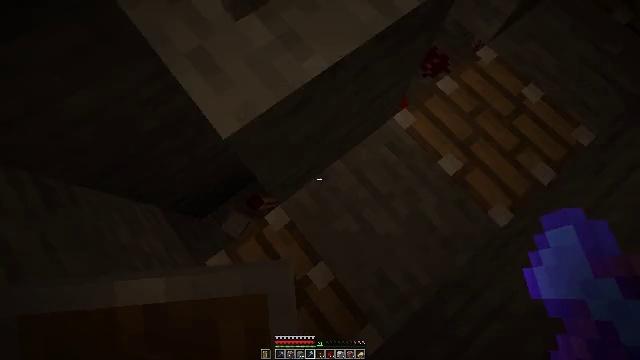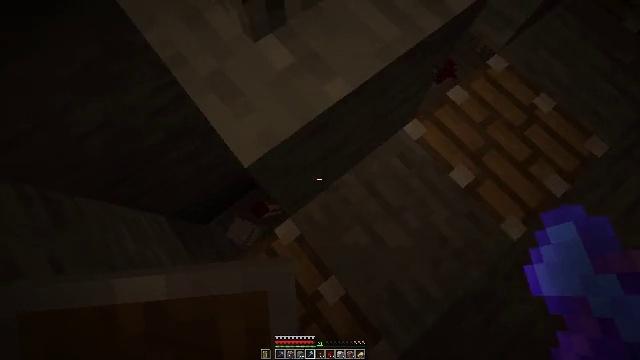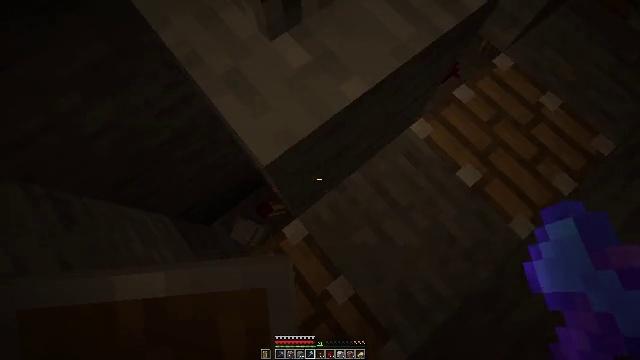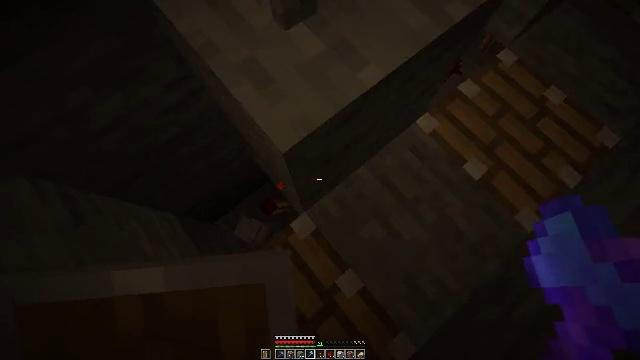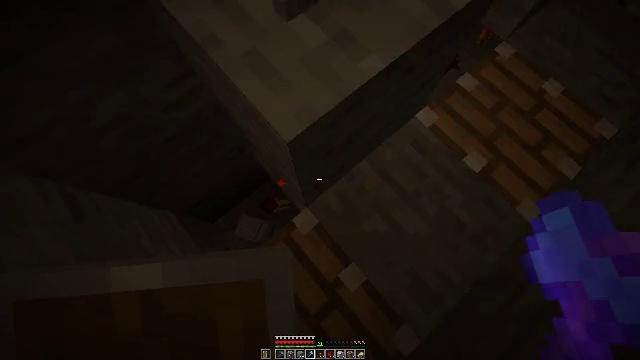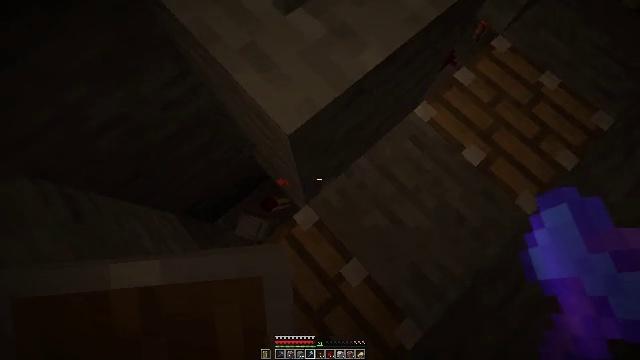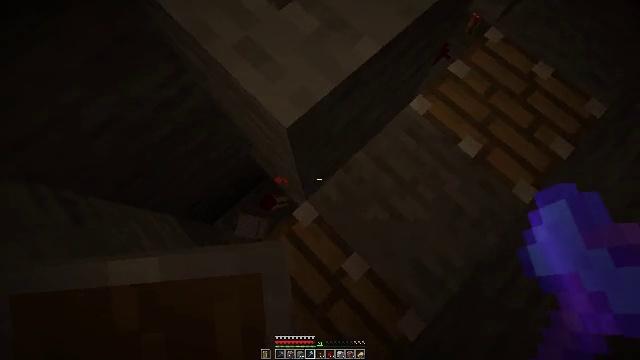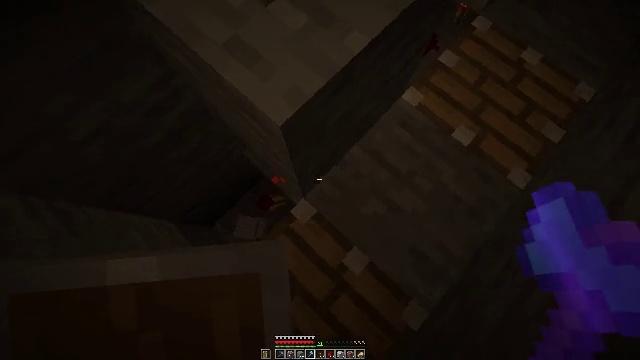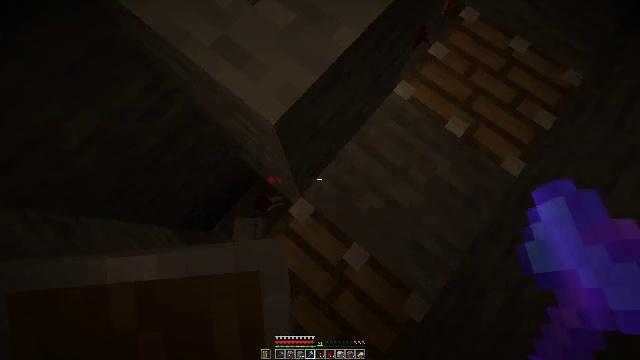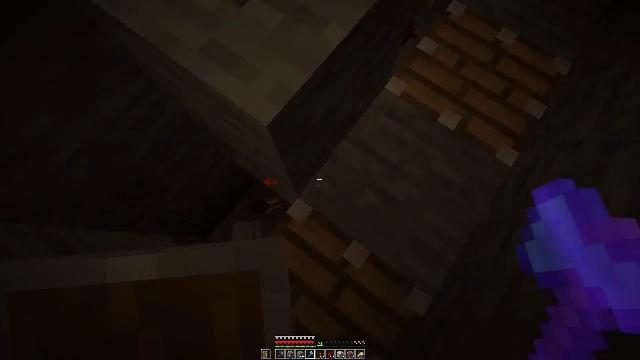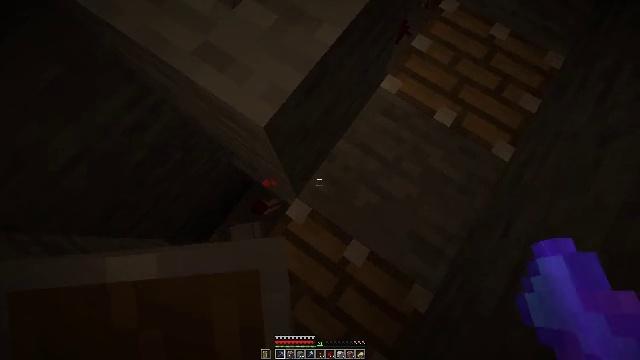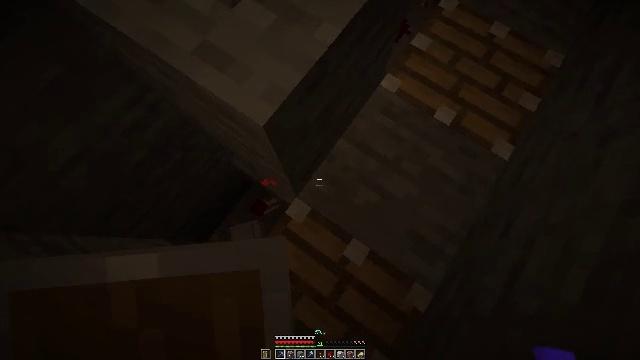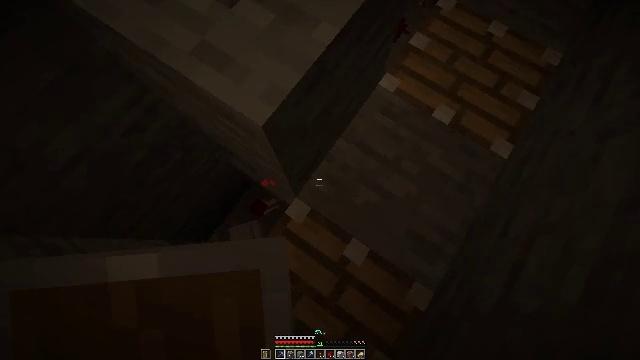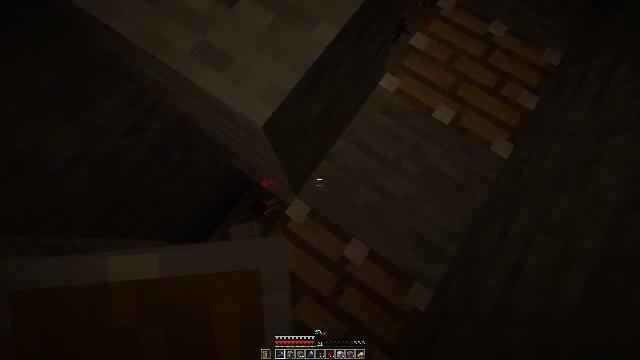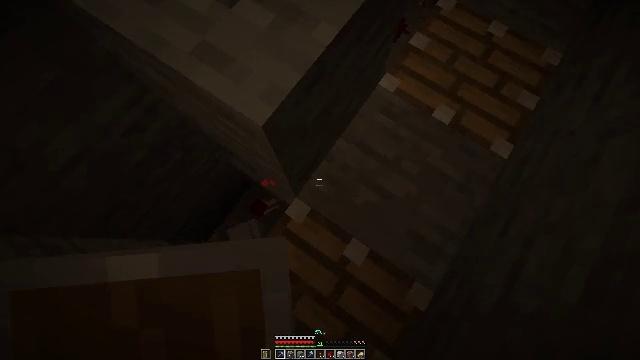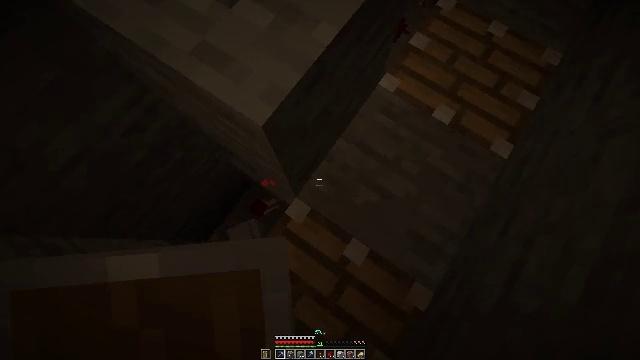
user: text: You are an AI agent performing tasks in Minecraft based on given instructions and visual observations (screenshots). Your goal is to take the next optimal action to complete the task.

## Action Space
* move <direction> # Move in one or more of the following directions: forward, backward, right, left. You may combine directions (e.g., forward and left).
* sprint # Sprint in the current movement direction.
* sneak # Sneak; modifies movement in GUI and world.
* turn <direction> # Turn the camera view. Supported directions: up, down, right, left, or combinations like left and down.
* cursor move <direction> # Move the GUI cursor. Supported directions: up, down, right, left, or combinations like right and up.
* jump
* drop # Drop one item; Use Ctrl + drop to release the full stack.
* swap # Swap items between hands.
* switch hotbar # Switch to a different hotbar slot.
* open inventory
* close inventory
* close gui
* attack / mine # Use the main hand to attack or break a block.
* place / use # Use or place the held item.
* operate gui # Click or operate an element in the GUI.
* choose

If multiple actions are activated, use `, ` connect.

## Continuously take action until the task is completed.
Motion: motion action
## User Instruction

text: Mine the redstone wire connected to mechanisms.
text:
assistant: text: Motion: move left
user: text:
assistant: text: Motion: move left
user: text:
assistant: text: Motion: no_op
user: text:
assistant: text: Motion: turn right
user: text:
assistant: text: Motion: turn right
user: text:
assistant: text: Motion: turn right
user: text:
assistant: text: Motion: turn right
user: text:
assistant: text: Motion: turn right
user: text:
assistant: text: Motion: turn right
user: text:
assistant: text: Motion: turn right, switch to hotbar 1
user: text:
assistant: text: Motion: switch to hotbar 1
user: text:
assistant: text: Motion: switch to hotbar 1
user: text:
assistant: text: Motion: switch to hotbar 1
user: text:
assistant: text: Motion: no_op
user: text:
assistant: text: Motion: no_op
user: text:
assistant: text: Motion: no_op
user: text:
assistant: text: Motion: turn down
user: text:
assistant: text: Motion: turn left and down
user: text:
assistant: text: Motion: turn left and down
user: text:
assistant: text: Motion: turn left
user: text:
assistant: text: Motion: move left, turn left
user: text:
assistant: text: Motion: move left, turn up
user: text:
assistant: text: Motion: move left, turn right and up
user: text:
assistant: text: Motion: turn right and up
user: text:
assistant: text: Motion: turn right and up
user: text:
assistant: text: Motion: turn right and up
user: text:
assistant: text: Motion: no_op
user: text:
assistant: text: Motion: turn right
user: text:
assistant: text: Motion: turn right
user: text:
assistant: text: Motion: turn right and up